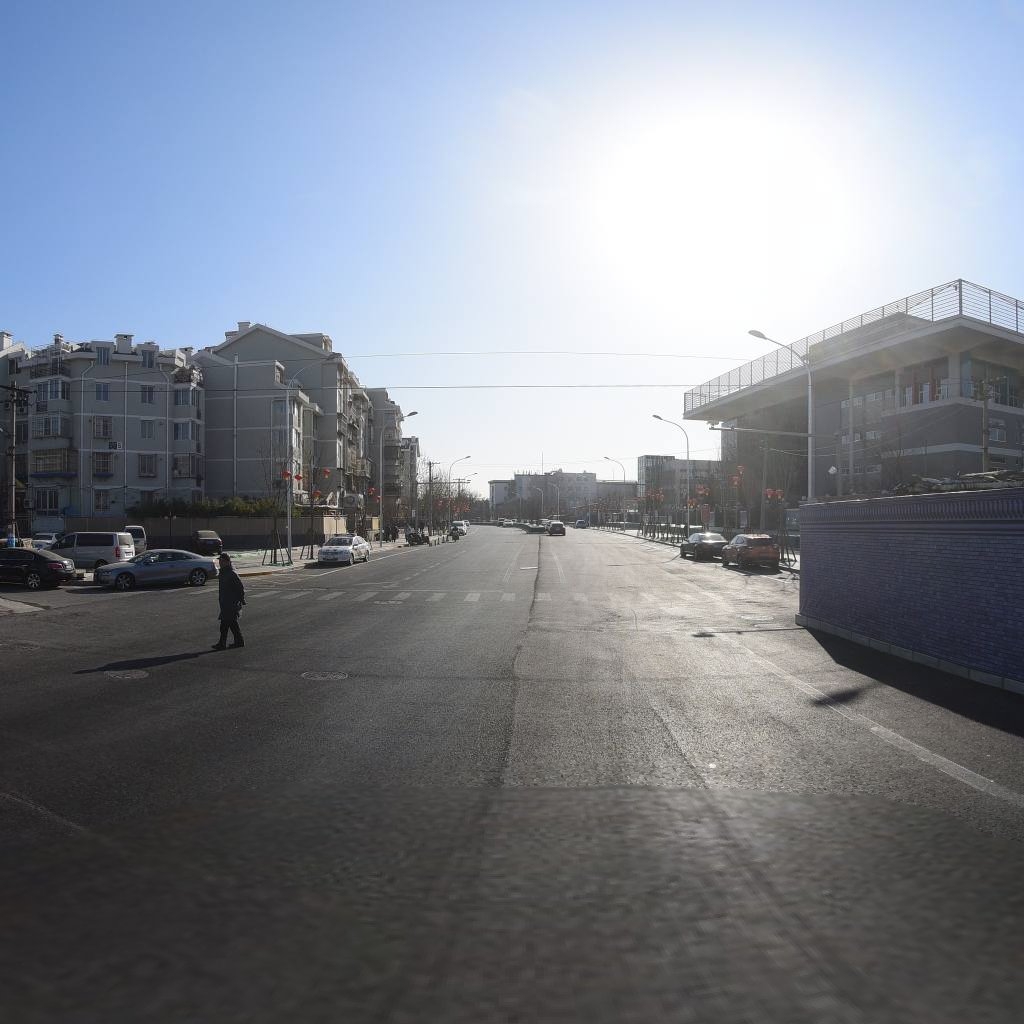
Region: Dongcheng
Road damage annotations: longitudinal crack, longitudinal crack, manhole cover, manhole cover, manhole cover, manhole cover